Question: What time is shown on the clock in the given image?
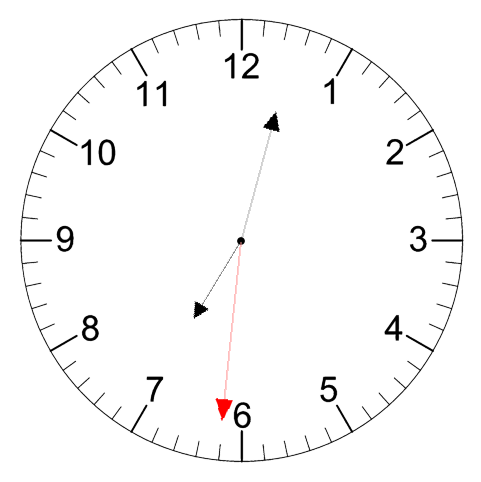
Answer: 07:02:31